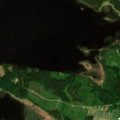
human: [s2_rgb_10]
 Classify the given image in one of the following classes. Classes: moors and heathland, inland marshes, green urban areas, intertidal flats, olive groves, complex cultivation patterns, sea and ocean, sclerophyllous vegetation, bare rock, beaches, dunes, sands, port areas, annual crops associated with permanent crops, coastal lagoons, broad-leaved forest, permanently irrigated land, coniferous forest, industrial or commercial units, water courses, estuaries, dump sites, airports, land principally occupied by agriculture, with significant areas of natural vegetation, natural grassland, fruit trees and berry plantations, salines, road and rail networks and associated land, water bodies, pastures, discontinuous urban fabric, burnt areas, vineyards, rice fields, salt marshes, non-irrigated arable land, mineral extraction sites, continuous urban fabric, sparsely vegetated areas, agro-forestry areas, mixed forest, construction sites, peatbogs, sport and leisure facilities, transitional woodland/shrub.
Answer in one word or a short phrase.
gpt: mixed forest, inland marshes, water bodies